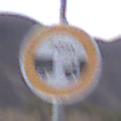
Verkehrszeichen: VerbotUnterschreitenMindestabstand
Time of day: Dusk
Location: Outdoor (Nature)
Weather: Clear
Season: NotSpecified
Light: Natural